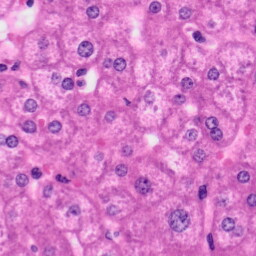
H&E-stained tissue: Liver